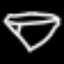
Label: diamond